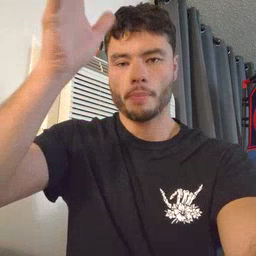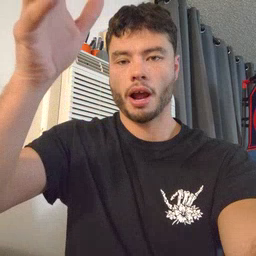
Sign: grandpa